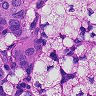
Metastatic tissue present: yes